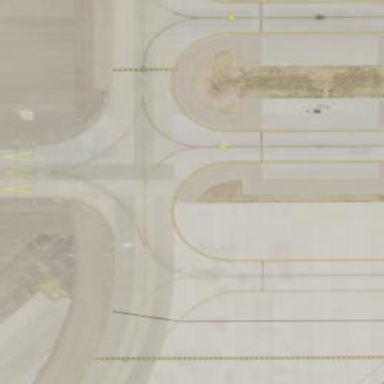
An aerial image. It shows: Image of taxiway at airport.